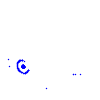
Particle: proton